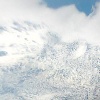
Label: cloud